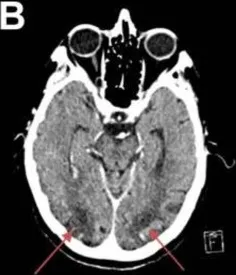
First brain imaging. (B) CT scan showing hypodense lesions with breakdown of the blood-brain barrier (BBB) in the occipital lobes.
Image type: radiology (ct)